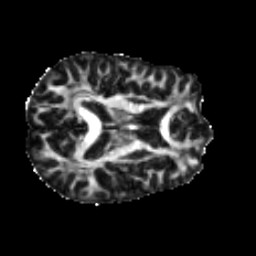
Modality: FA
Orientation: axial
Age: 26
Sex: male
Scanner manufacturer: ge
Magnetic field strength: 3 T
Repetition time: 7.8 s
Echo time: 0.0618 s